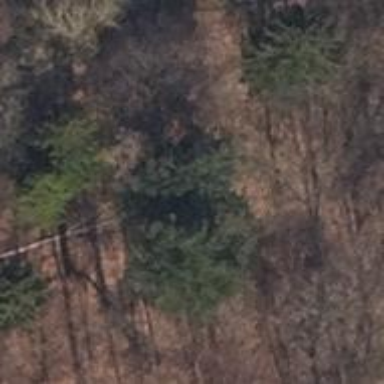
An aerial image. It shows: Needle-leaved tree in nature.